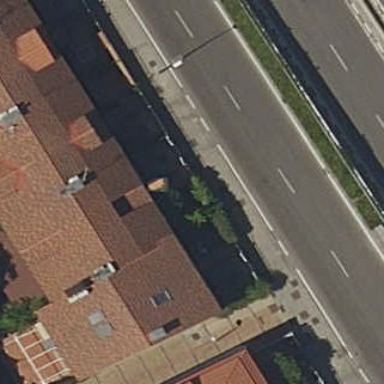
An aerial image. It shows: Terrace building.